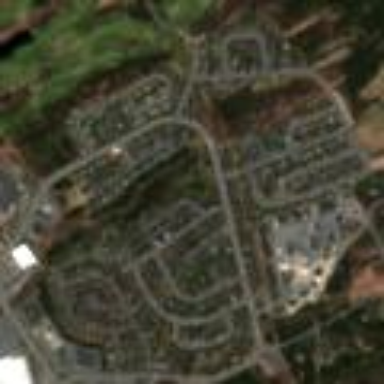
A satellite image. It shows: Residential area within subdivision.